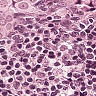
Metastatic tissue present: yes